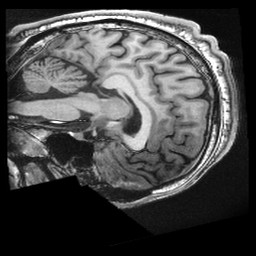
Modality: T1w
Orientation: sagittal
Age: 20
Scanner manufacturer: ge
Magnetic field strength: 3 T
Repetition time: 0.008688 s
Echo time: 0.003264 s